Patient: sex F, age 58
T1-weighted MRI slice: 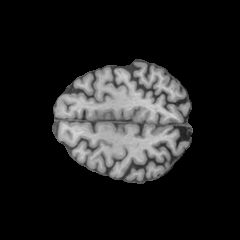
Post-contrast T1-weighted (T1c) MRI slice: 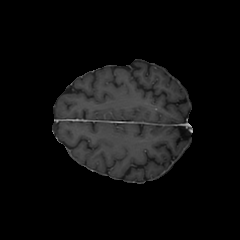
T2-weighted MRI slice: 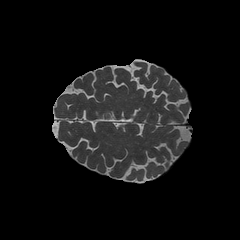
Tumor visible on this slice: no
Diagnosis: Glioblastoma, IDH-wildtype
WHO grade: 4